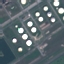
Land use / land cover class: Industrial